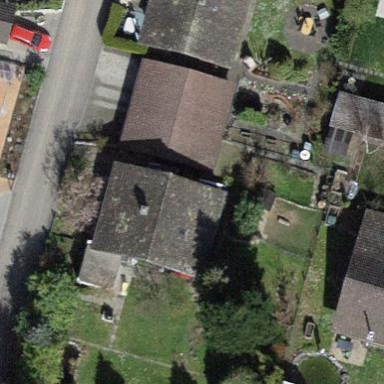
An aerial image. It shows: Building with tile roof.